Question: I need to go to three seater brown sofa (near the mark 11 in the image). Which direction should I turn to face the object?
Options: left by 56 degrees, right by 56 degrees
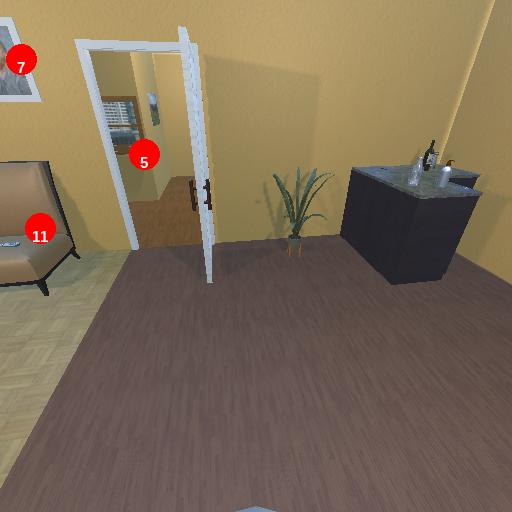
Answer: left by 56 degrees